Question: Which ride app is visible?
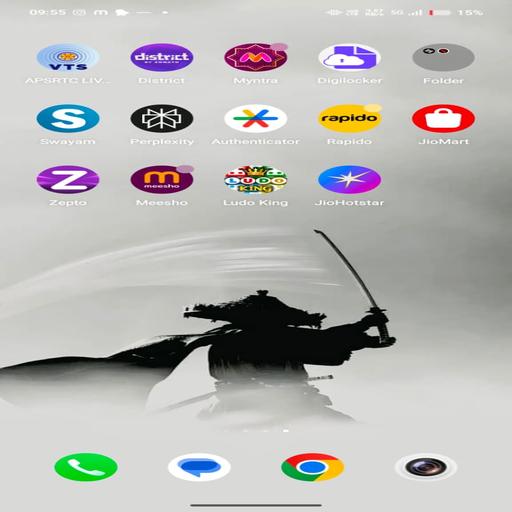
Answer: Rapido app